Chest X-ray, AP view. Patient: 54 years old, sex M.
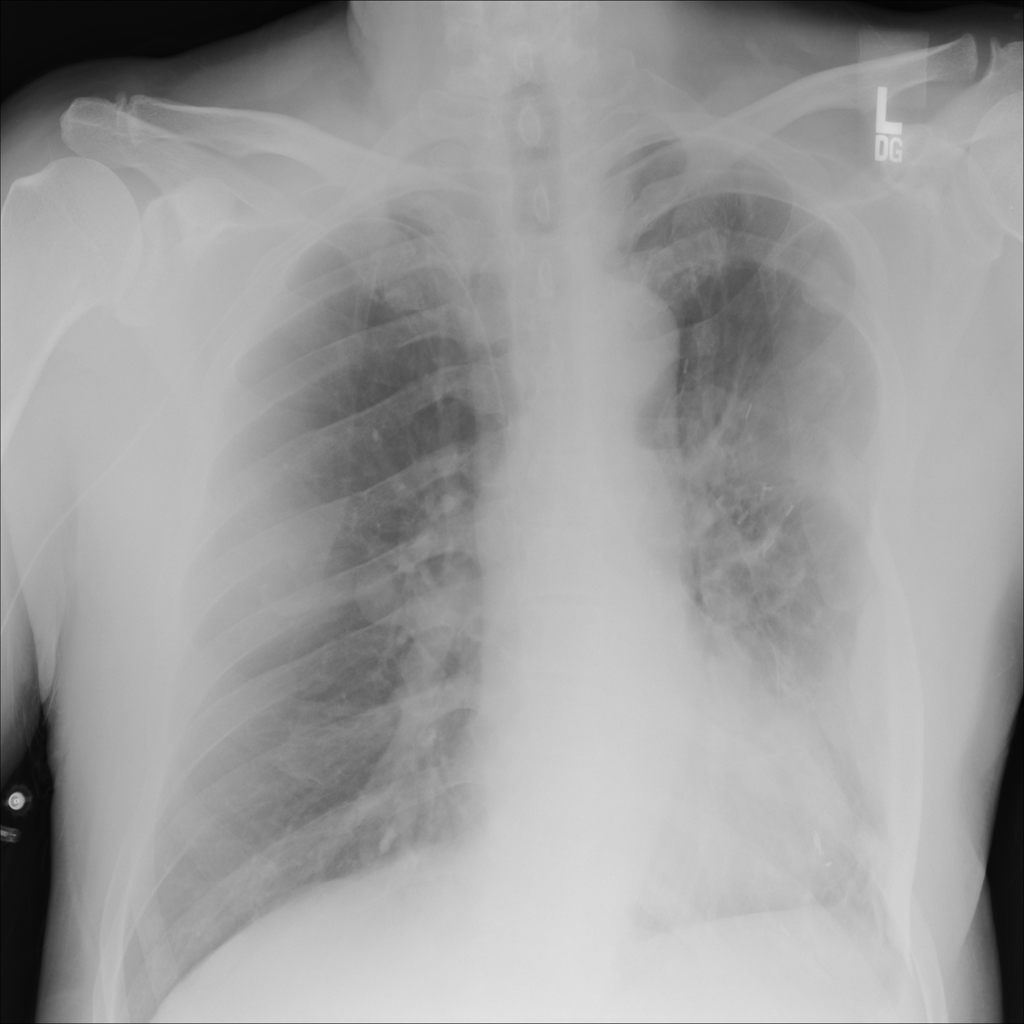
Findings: Mass, Nodule